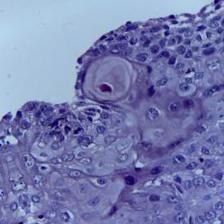
Diagnosis: OSCC